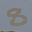
Label: 8